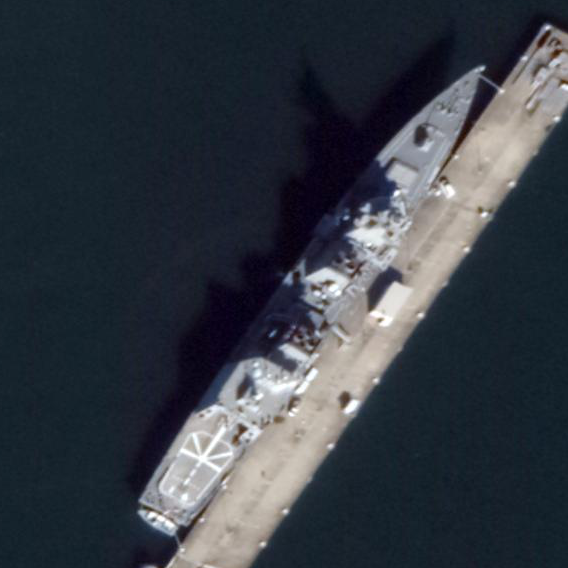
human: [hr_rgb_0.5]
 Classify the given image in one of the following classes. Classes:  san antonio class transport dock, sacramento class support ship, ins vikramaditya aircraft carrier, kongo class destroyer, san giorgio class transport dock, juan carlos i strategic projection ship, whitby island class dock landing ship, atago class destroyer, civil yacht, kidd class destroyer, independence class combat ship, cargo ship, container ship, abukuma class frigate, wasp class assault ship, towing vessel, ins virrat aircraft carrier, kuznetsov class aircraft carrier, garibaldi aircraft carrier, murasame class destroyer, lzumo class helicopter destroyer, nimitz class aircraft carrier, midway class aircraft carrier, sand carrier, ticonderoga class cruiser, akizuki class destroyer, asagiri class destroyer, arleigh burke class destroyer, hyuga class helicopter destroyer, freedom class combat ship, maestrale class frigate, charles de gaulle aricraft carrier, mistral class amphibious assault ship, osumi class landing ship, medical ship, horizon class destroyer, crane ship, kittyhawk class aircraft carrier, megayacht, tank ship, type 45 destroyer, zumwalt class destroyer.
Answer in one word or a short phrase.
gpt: Akizuki class destroyer